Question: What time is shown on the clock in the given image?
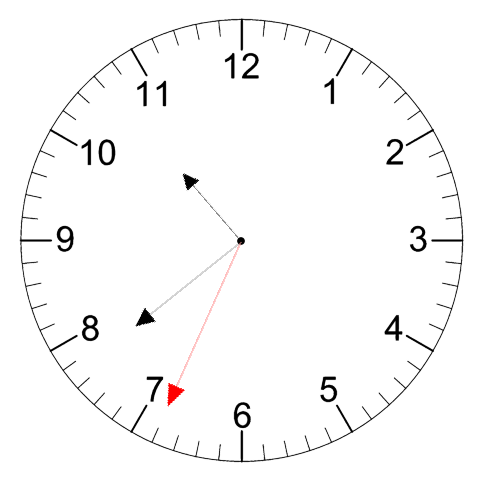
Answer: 10:38:34